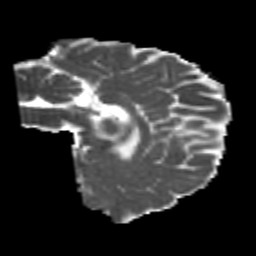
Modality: MD
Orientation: sagittal
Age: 24
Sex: male
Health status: healthy
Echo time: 0.074 s